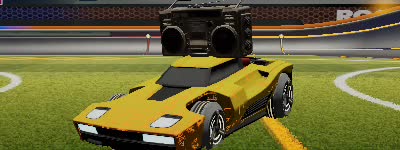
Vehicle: breakout